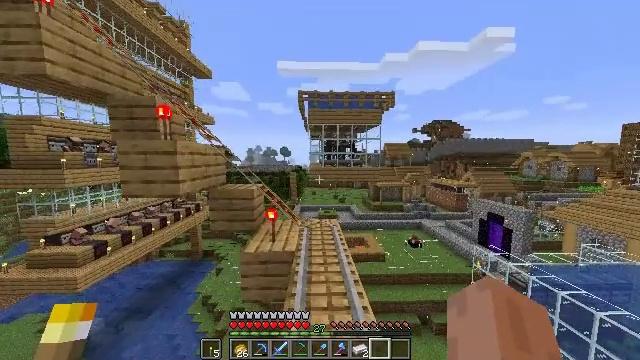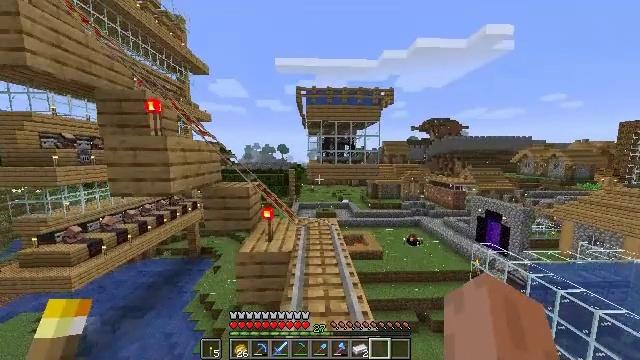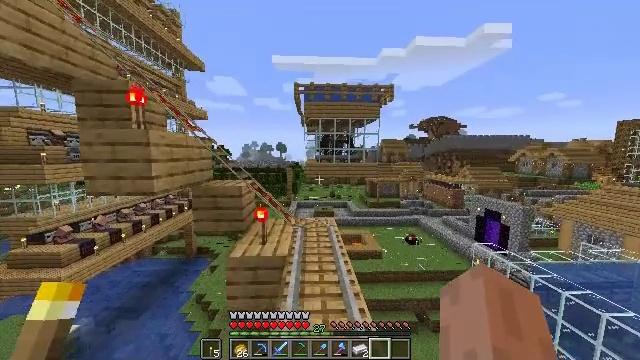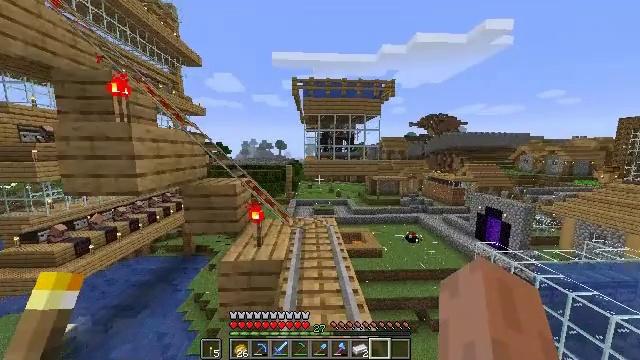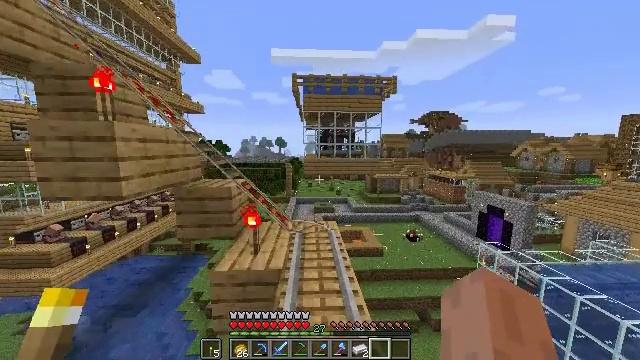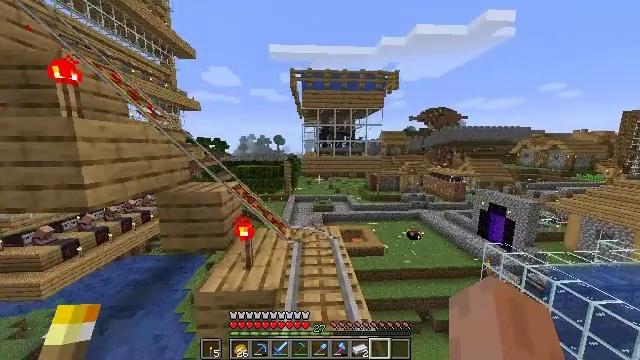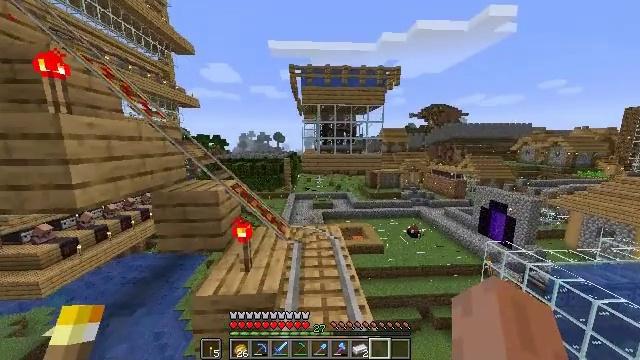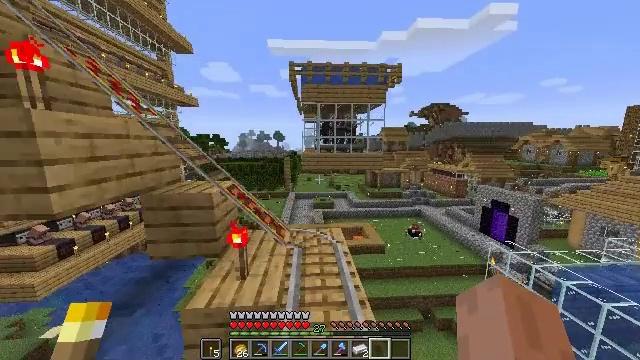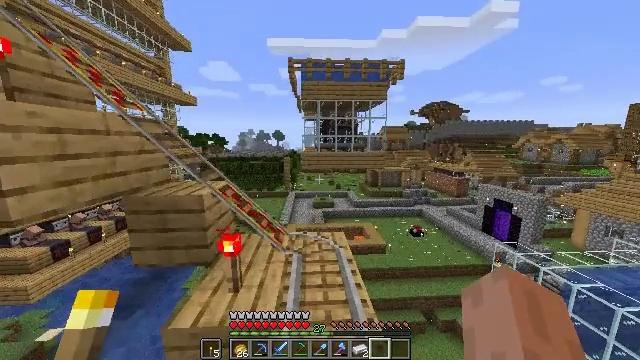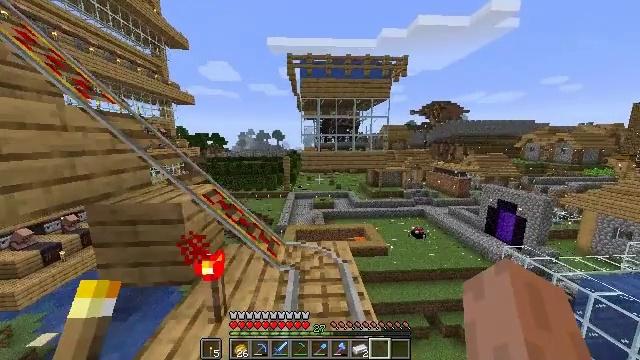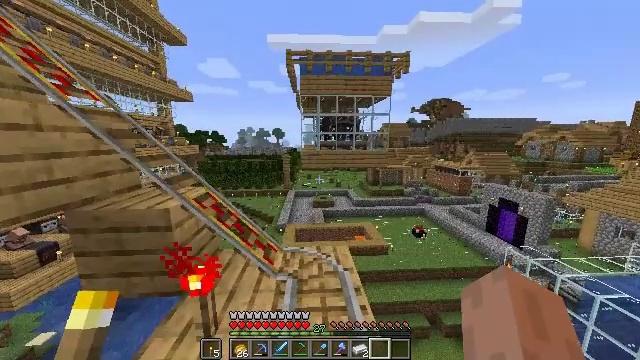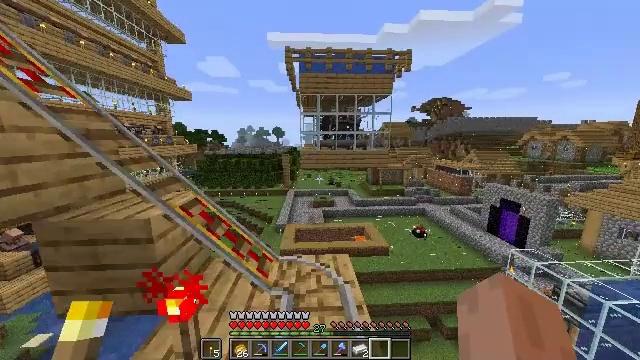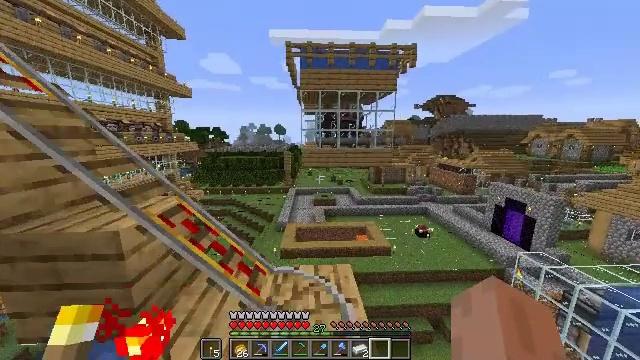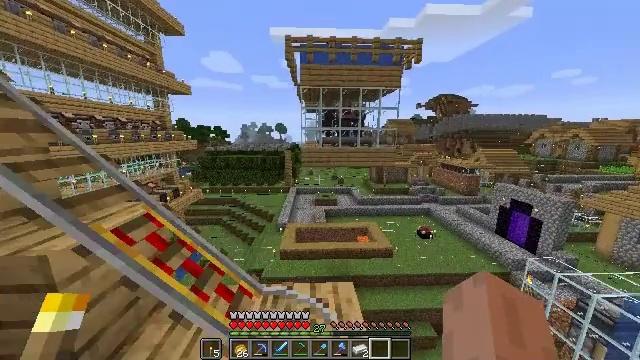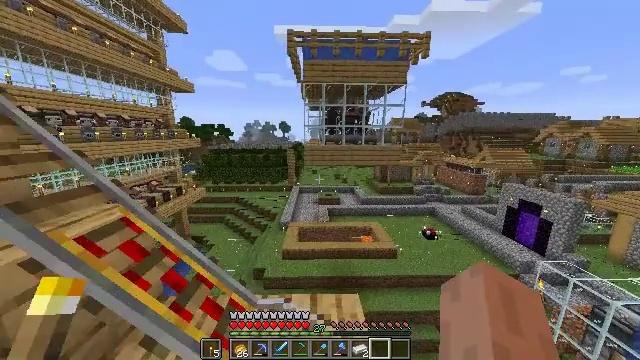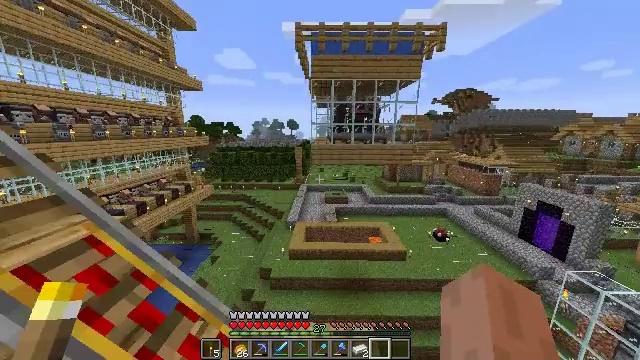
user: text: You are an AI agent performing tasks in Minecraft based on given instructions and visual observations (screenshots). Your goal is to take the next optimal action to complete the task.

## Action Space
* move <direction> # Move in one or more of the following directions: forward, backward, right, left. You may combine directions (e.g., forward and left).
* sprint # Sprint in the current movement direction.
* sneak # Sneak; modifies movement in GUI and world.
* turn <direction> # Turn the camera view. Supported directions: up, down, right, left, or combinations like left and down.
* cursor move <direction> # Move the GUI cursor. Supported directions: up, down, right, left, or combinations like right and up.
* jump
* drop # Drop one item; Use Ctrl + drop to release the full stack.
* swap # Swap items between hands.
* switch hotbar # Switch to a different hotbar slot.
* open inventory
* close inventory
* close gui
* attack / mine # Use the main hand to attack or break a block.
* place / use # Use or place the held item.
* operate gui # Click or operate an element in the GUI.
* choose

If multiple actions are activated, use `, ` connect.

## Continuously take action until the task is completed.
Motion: motion action
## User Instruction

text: Mine the glass to clear the view.
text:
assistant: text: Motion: move forward
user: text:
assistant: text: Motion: move forward, sprint
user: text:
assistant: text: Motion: move forward, sprint
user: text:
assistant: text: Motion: move forward, sprint
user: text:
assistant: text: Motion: move forward
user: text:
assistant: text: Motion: move forward
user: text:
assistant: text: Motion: move forward, sprint
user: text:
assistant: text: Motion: move forward, sprint
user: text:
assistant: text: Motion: move forward, sprint
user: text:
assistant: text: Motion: move forward, sprint
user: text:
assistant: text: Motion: move forward
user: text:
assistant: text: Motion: move forward
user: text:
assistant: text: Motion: move forward
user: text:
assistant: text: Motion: move forward
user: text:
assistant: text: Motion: move forward, turn left
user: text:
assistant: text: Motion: move forward, turn left
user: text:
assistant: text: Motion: turn left
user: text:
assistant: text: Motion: turn left
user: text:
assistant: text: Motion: turn left and up
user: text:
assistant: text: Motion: turn left and up
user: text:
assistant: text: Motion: turn left and up
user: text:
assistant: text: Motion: turn left and up
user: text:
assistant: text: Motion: move forward, turn left and up
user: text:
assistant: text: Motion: move forward, turn left and up
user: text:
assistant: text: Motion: move forward, turn left and up
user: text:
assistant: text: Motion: move forward, turn left and up
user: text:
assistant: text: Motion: move forward, turn up, jump
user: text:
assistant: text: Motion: move forward, turn up, jump
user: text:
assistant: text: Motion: move forward, turn right and up, jump
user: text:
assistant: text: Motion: move forward, turn right and up, jump